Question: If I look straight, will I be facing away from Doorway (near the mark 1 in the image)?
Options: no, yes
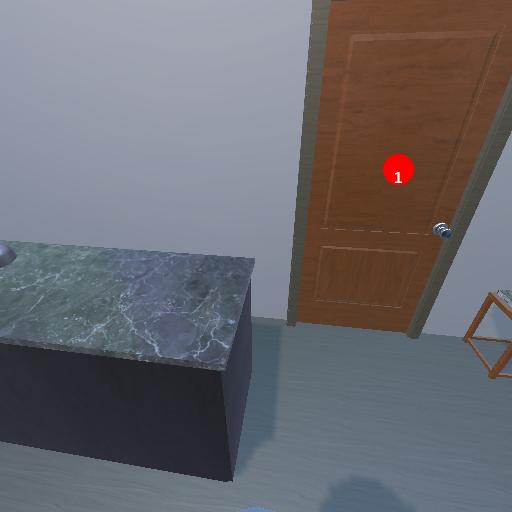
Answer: no